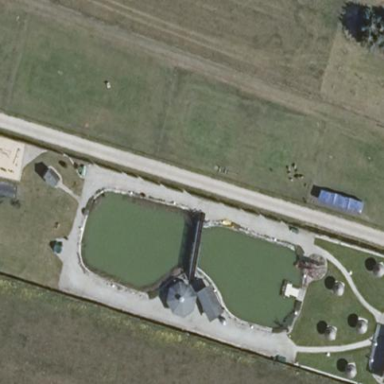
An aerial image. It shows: Pond with natural water.